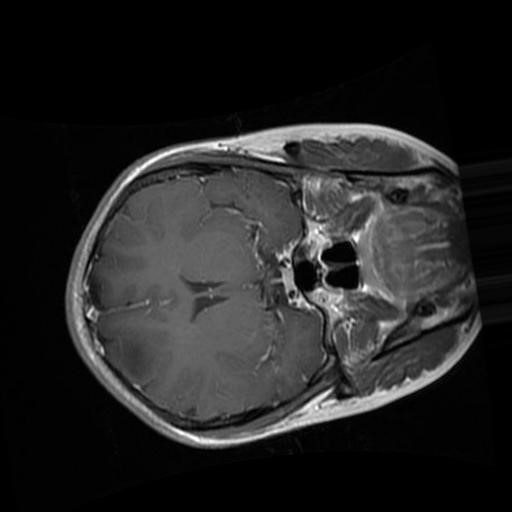
Label: brain_glioma